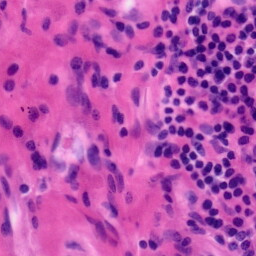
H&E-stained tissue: Tonsil